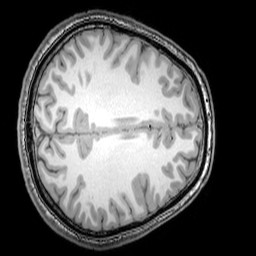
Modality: T1w
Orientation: axial
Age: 25
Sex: male
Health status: healthy
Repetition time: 0.081 s
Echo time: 0.037 s